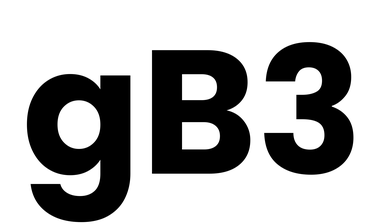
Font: Poppins-Bold